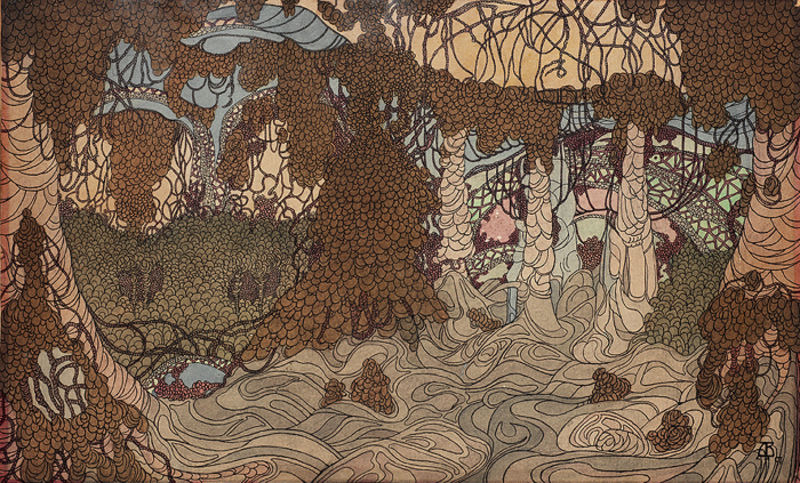
Titel: Forest Scene in Art Nouveau Style, Forest Scene in Art Nouveau Style
Künstler: Dmitrii Varapaev
Standort: Amherst (Massachusetts, USA)
Institution: Mead Art Museum, Amherst College
Schlagwörter: blue, red, black, gray, green, flowers, pink, print, brown, wood, sky, tree, orange, trees, forest, plants, drawing, paper, color, purple, line, swirl, abstract, leaves, colors, colours, ground, what, forms, lines, shapes, branches, forrest, ochre, japan, japonisme, round, swirls, surreal, curves, beardsley, jungle, art nuevo, nd, tarzan, pper